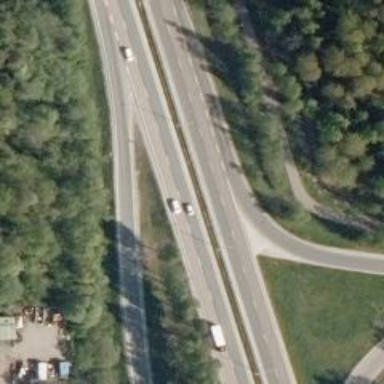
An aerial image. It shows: Asphalt trunk link road.